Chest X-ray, AP view. Patient: 49 years old, sex M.
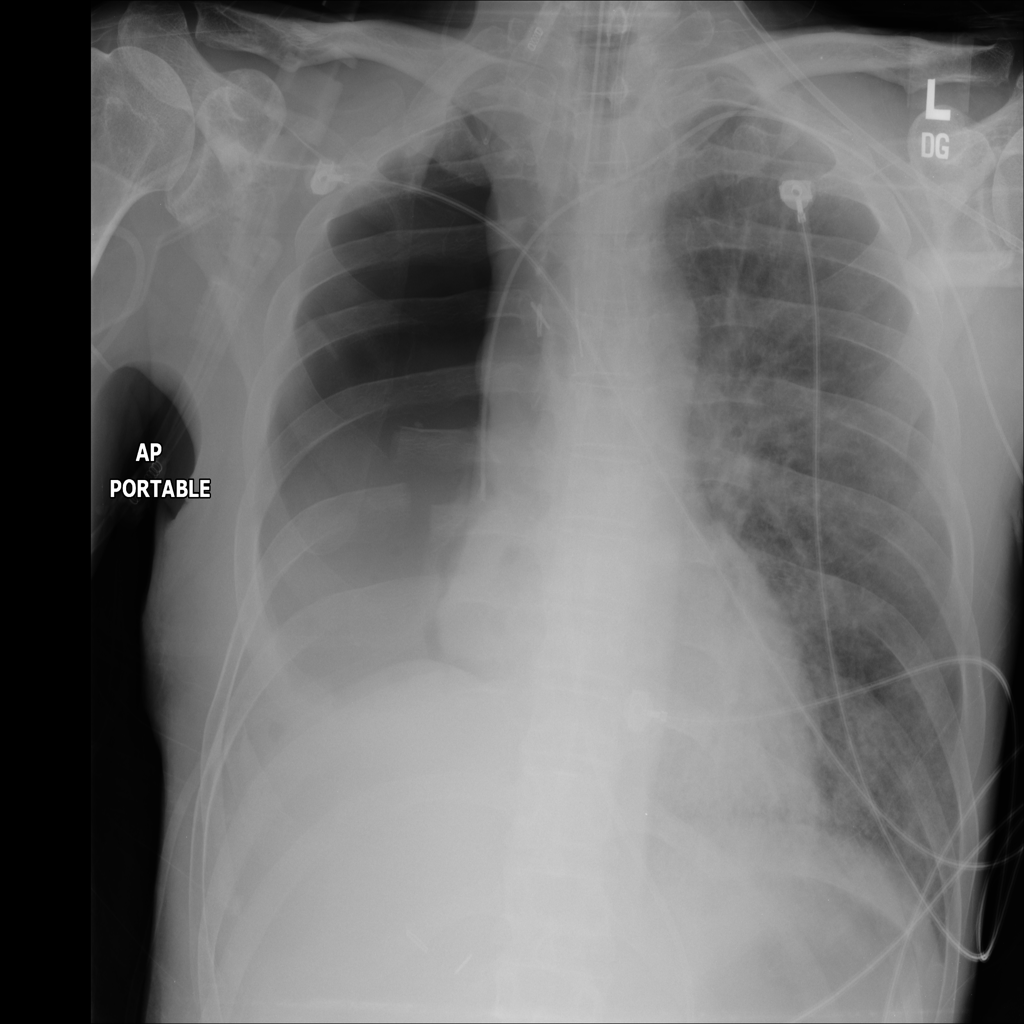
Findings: No Finding